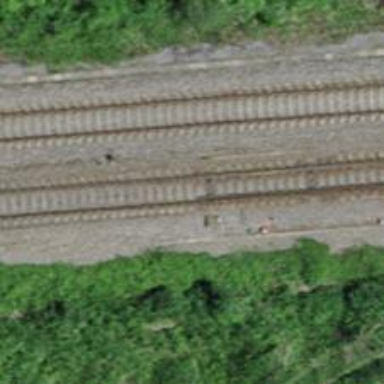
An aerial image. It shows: Railway switch.